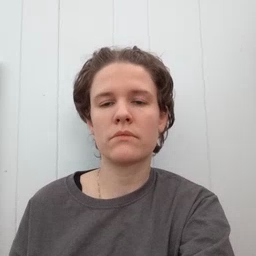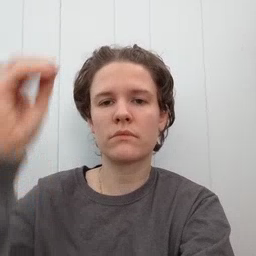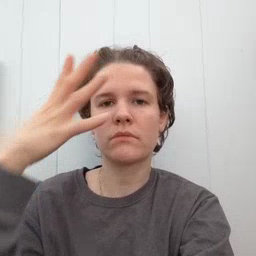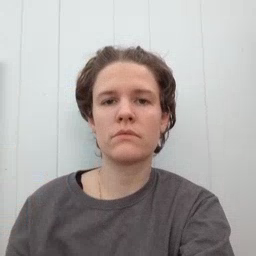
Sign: sun